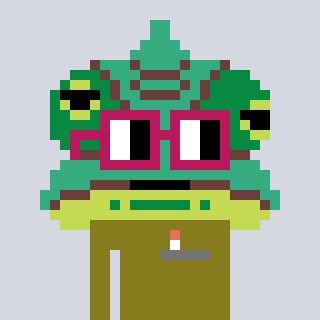
a pixel art character with square dark red glasses, a chameleon-shaped head and a gunk-colored body on a cool background